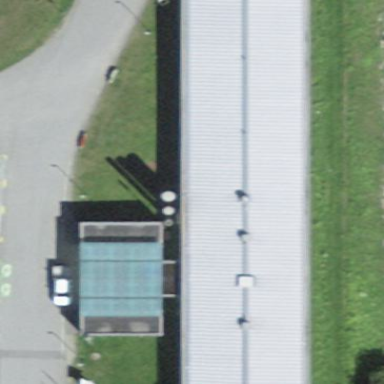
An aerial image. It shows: Hostel building.